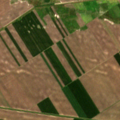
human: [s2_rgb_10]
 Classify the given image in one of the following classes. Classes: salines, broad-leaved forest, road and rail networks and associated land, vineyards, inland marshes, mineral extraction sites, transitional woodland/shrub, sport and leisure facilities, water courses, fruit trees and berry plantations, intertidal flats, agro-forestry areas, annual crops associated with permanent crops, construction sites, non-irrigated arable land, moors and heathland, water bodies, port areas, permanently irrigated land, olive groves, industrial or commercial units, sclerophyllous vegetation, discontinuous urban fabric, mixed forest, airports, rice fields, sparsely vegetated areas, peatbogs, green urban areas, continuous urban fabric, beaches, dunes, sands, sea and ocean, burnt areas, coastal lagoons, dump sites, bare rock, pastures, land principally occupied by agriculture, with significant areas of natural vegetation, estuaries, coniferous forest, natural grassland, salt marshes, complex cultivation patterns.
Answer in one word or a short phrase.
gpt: non-irrigated arable land, complex cultivation patterns